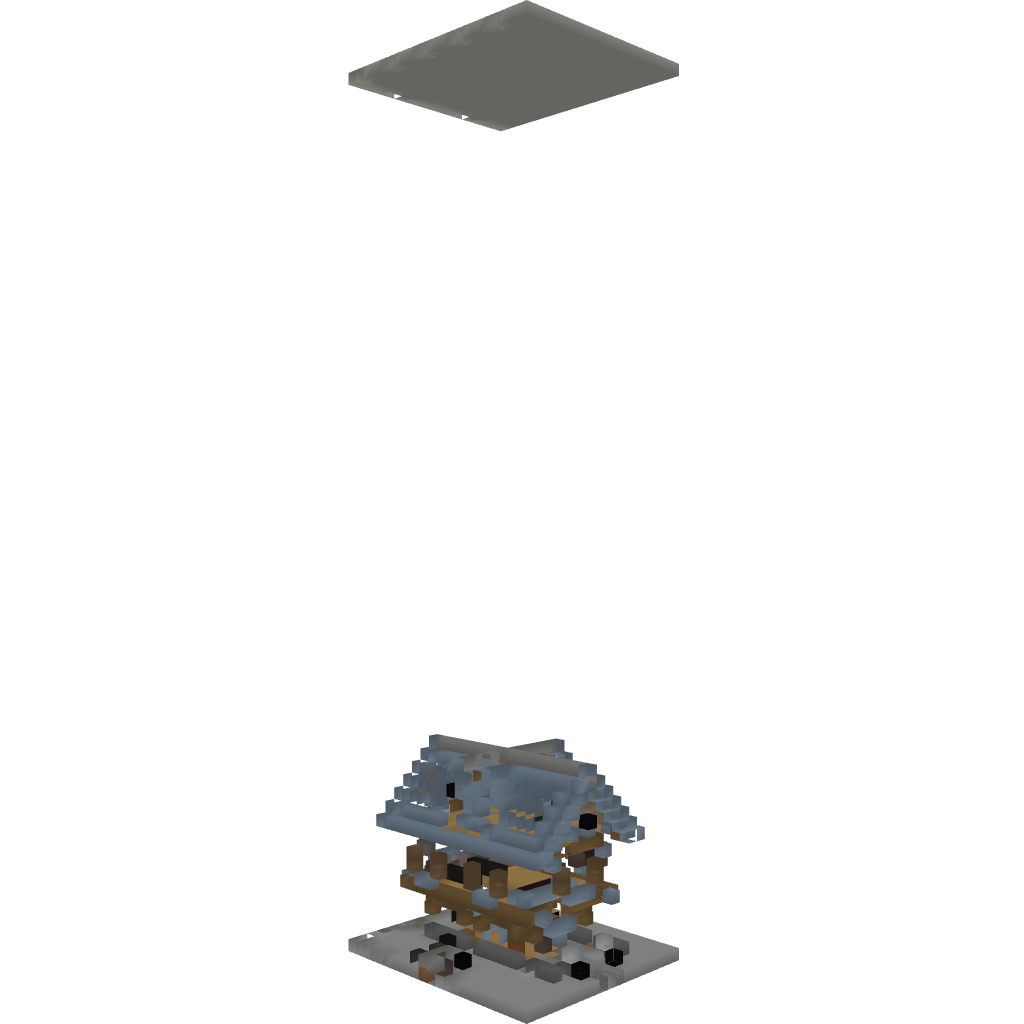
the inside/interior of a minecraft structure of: Medieval Cottage